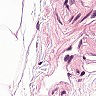
Metastatic tissue present: no